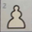
Piece: wP